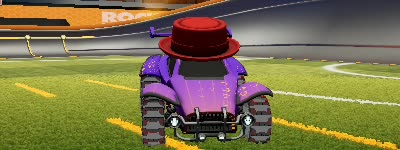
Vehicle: octane